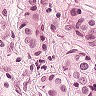
Metastatic tissue present: yes